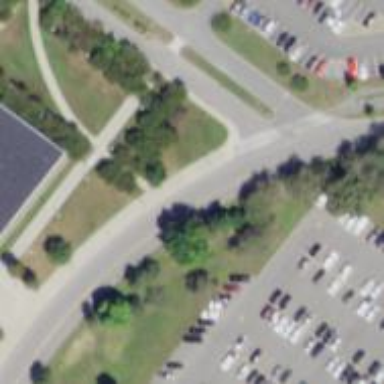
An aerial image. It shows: Footway.